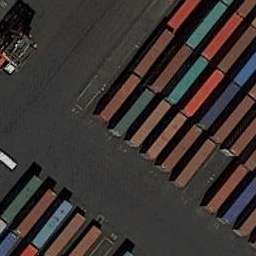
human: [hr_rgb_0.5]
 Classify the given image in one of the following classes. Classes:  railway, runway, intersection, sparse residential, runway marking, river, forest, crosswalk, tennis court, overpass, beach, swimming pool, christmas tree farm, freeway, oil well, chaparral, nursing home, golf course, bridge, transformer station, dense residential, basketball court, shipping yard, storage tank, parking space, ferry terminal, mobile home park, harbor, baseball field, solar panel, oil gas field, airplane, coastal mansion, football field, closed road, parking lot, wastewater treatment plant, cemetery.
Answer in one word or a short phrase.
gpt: shipping yard